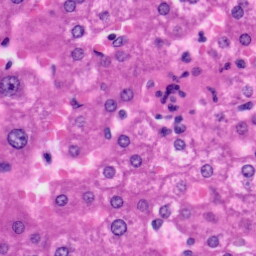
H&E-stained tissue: Liver